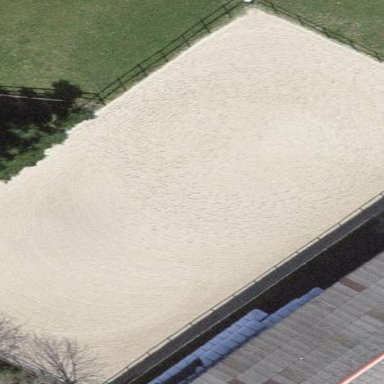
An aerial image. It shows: Equestrian pitch for leisure land use.